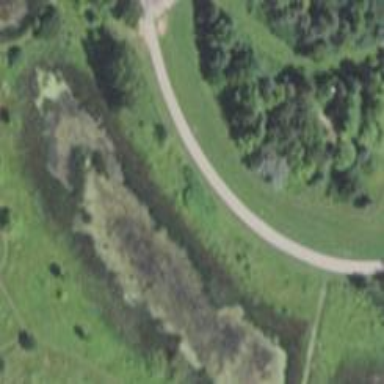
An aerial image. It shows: Beautiful wet meadow natural wetland.